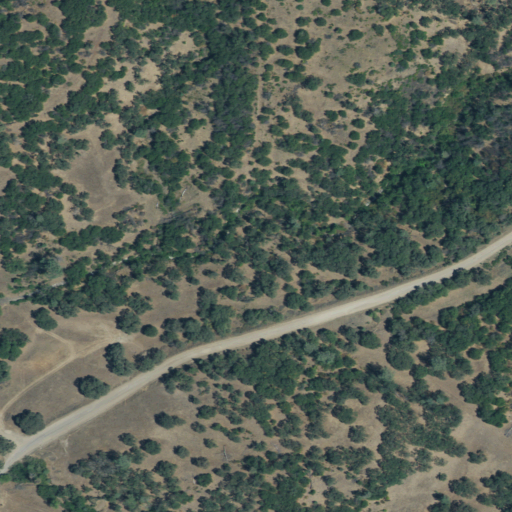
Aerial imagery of valley in California named Coon Hollow containing evergreen forest, grassland, shrub, mixed forest, and deciduous forest